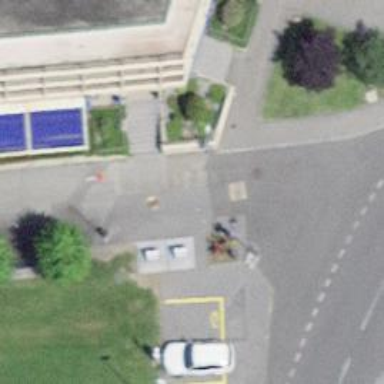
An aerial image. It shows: Bollard.